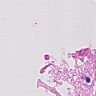
Metastatic tissue present: no